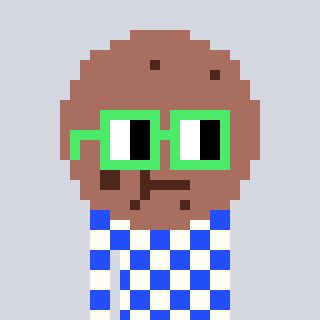
a pixel art character with square light green glasses, a cookie-shaped head and a grayscale-colored body on a cool background